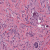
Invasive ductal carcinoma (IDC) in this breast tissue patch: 1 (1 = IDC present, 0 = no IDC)